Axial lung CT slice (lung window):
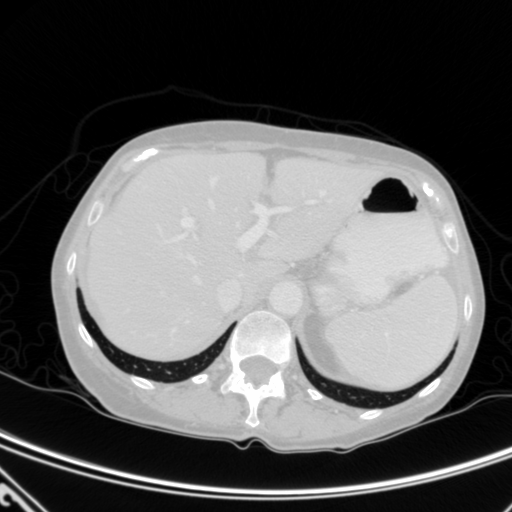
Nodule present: no